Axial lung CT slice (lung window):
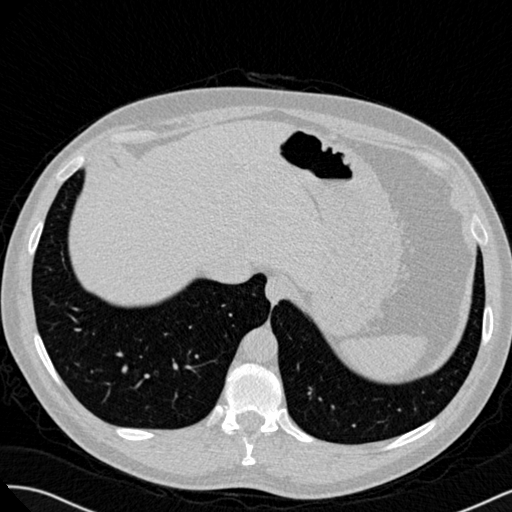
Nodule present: no